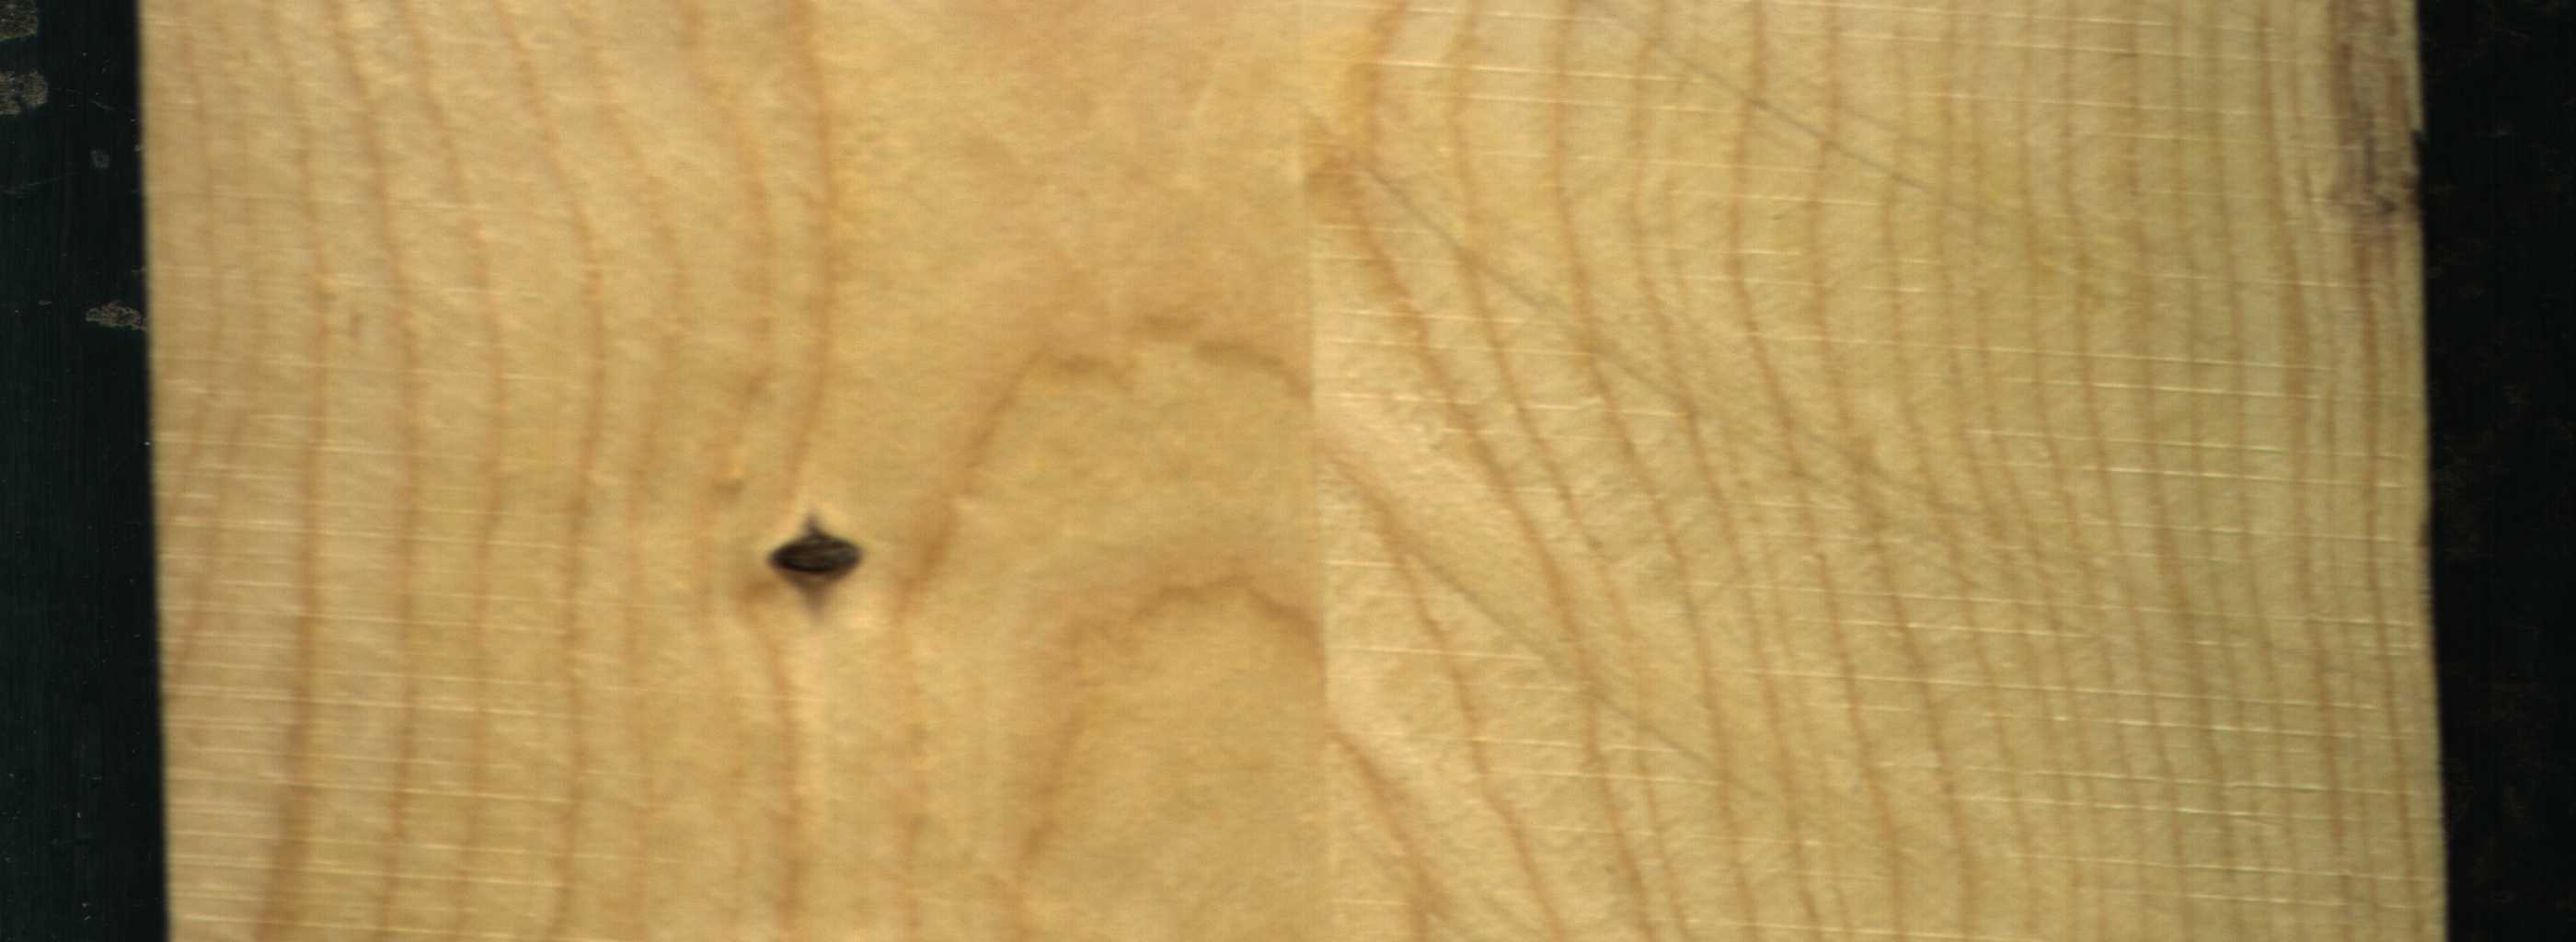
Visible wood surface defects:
Dead_Knot